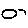
Label: moon